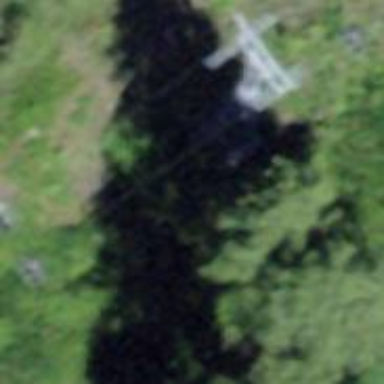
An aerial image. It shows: Pylon for aerialway.